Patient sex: M
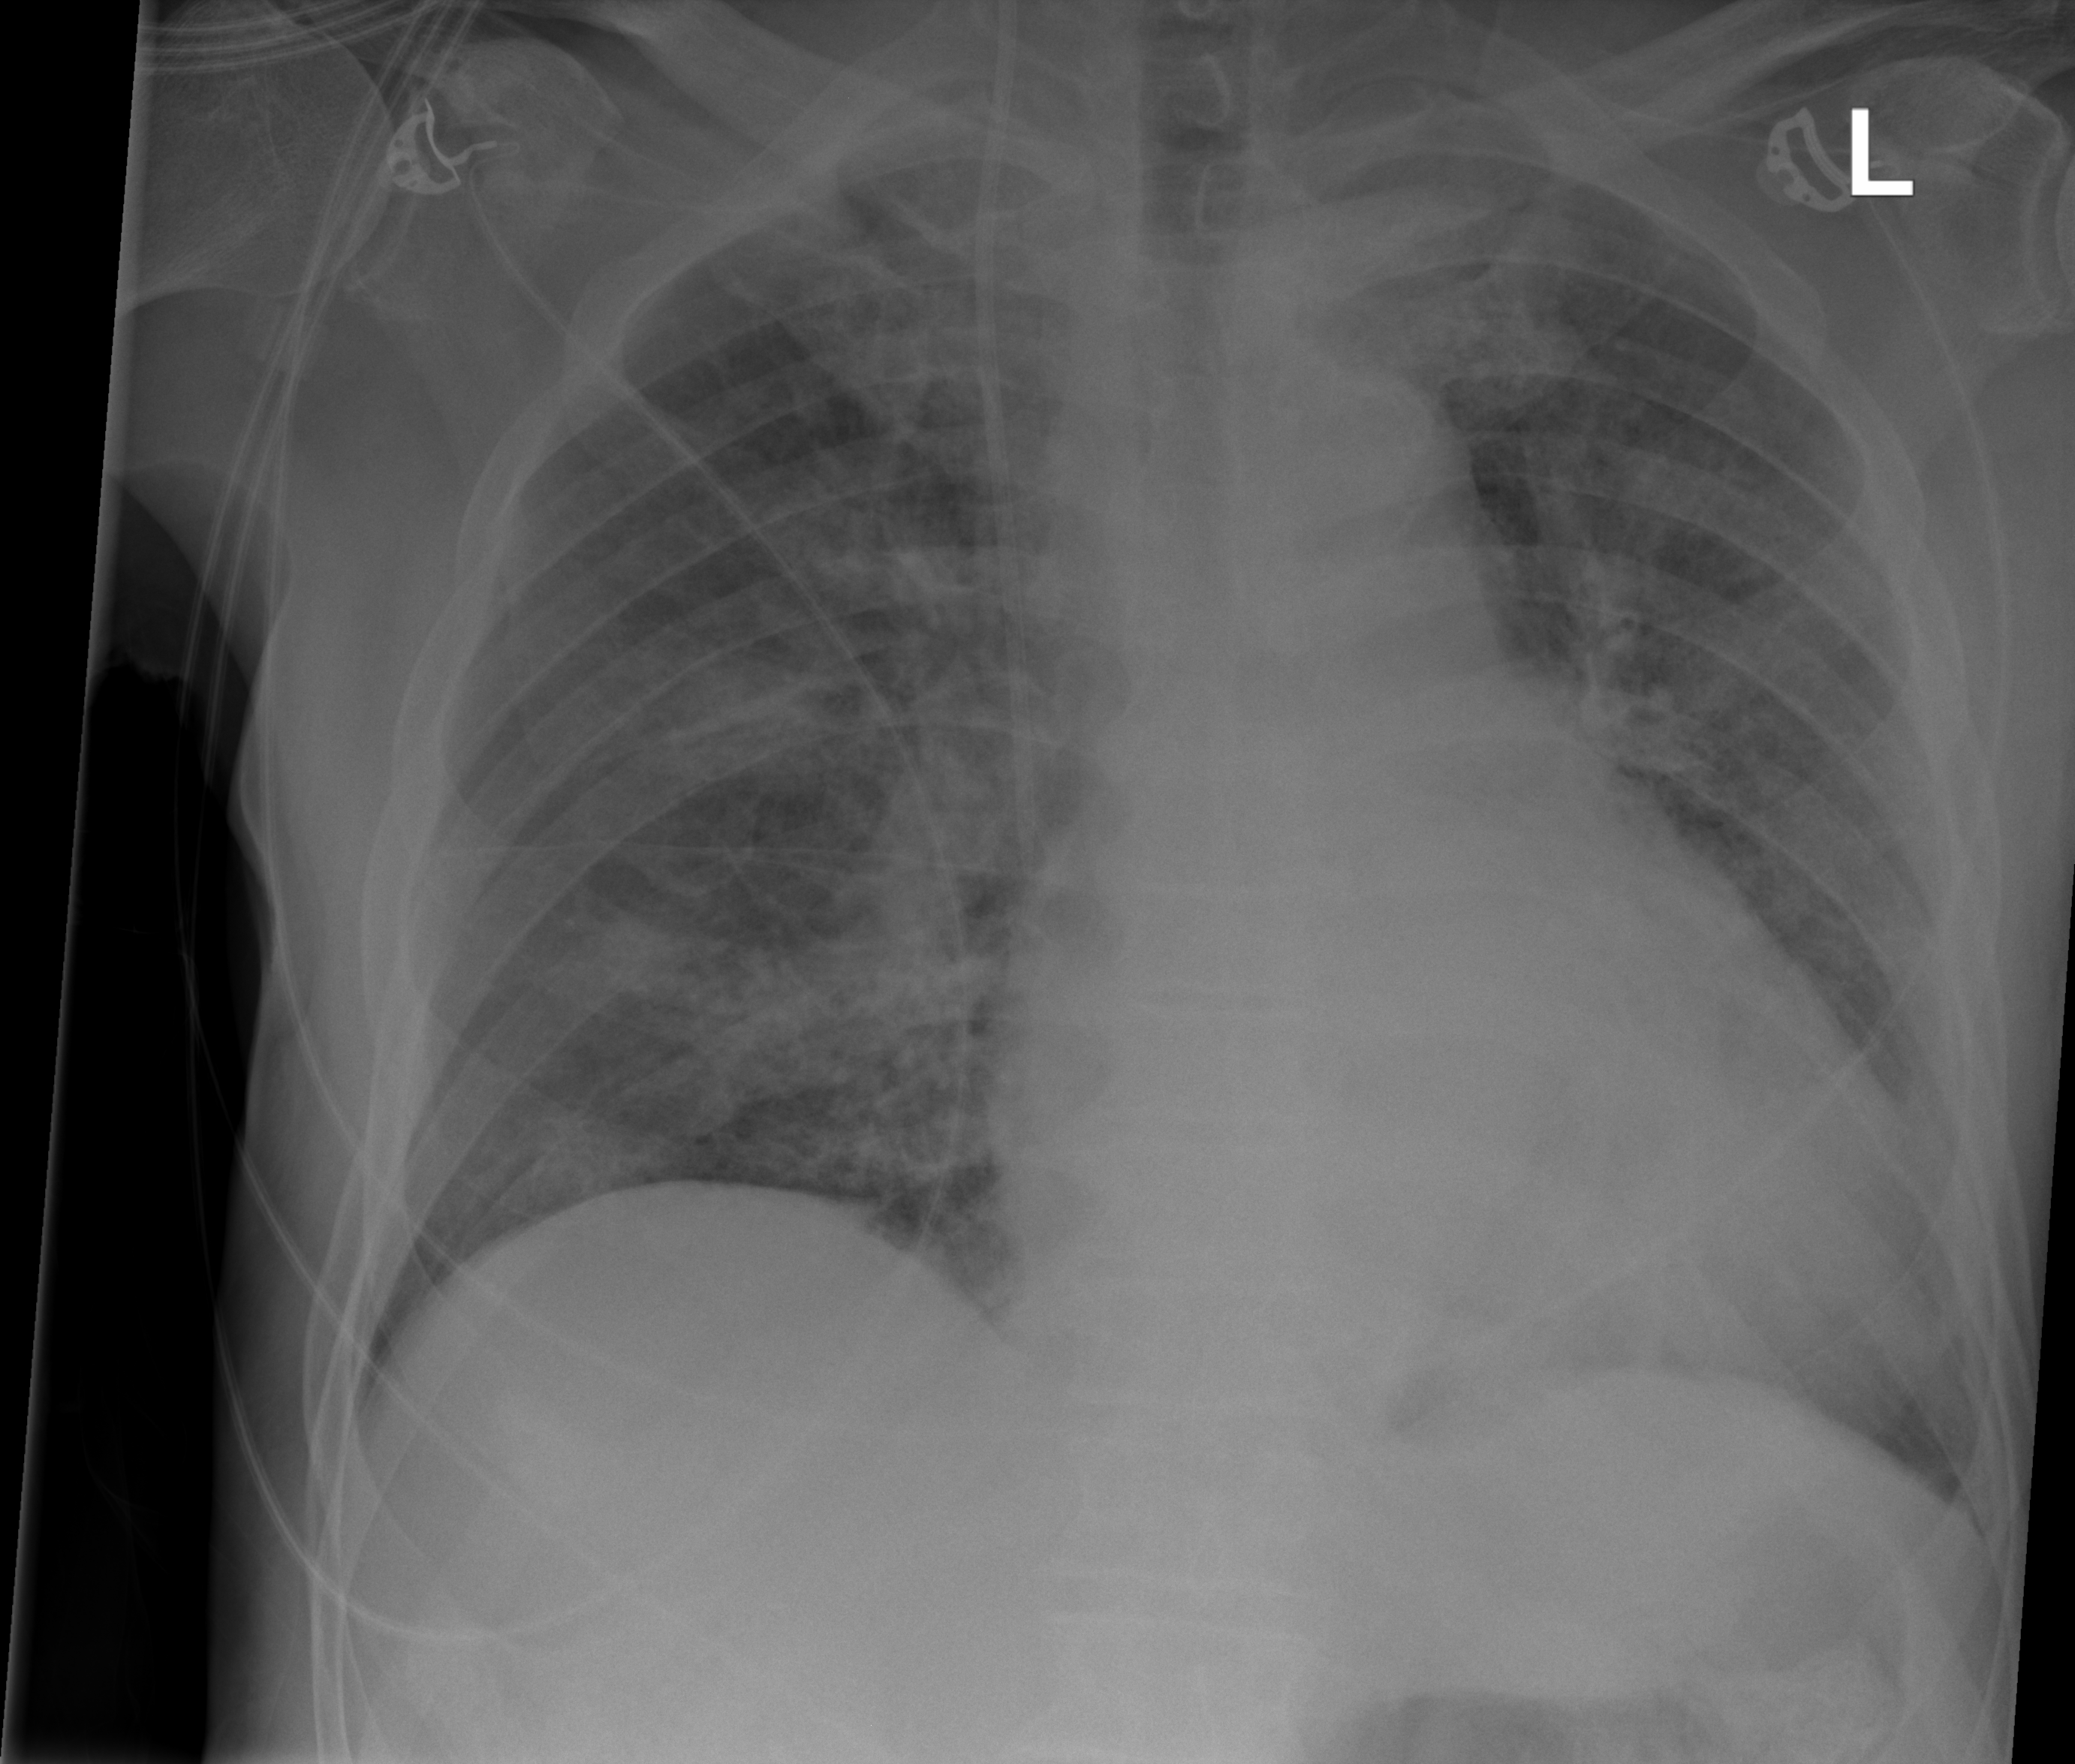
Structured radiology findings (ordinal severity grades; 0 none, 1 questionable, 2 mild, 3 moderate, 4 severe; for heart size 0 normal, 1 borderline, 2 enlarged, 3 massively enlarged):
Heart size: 2
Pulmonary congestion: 2
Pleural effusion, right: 0
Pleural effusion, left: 0
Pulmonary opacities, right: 2
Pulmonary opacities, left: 2
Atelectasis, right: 2
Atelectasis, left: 2